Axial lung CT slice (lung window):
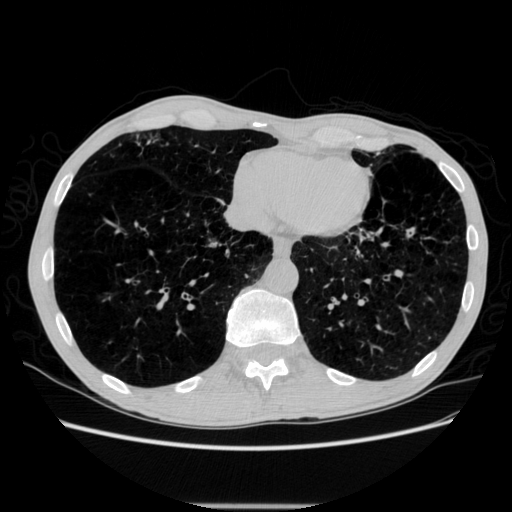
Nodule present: no